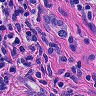
Metastatic tissue present: yes